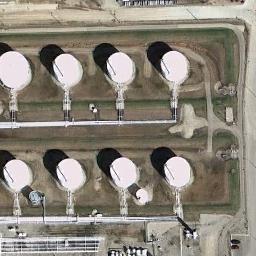
Label: storage tanks